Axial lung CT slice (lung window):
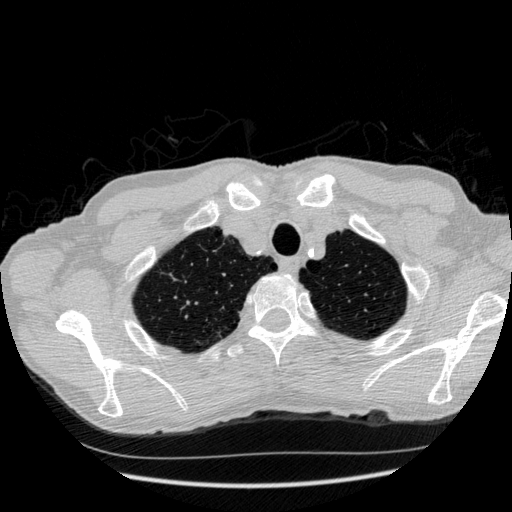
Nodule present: no